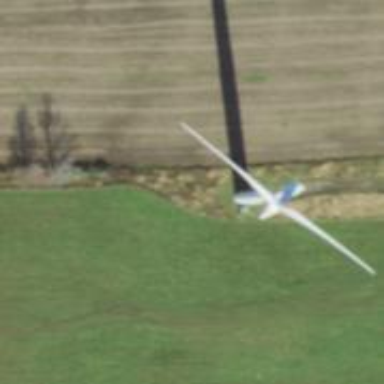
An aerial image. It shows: Wind generator powered by horizontal-axis wind turbine.